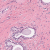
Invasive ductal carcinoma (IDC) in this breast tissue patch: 0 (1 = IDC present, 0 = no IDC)